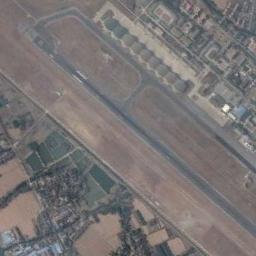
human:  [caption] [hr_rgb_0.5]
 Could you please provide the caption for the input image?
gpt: This airport has only one runway, And here is a row of planes parked in the open space .

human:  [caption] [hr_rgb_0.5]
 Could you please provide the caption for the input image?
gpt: There is an airport built in bare land between some buildings and the field .

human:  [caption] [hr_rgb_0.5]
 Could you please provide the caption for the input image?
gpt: A runway at the airport is surrounded by a brown farmland with many houses next to the runway .

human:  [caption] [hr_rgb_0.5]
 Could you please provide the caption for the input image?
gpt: An airport with two parallel runways in the vacant lot while some buildings arranged neatly and the farmland beside .

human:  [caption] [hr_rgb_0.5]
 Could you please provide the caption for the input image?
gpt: The road is straight  at the airport .